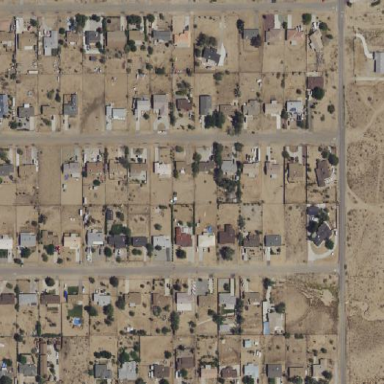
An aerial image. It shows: Residential area consisting of single-family homes.